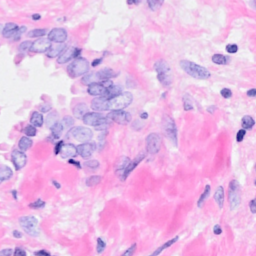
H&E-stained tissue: Breast